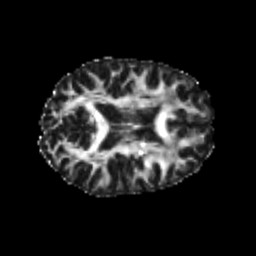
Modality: FA
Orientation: axial
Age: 24
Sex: female
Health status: healthy
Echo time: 0.074 s